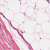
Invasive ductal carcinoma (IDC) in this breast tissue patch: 0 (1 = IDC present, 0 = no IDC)